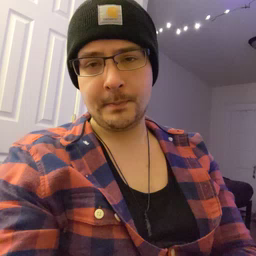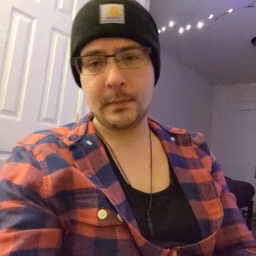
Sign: cry